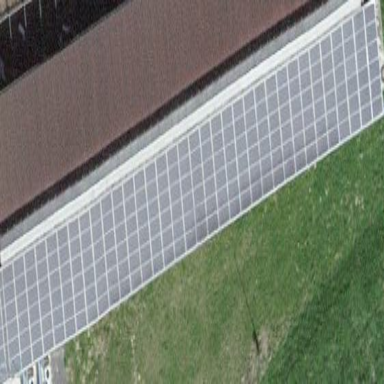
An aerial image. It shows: Solar power generator using photovoltaic panels.